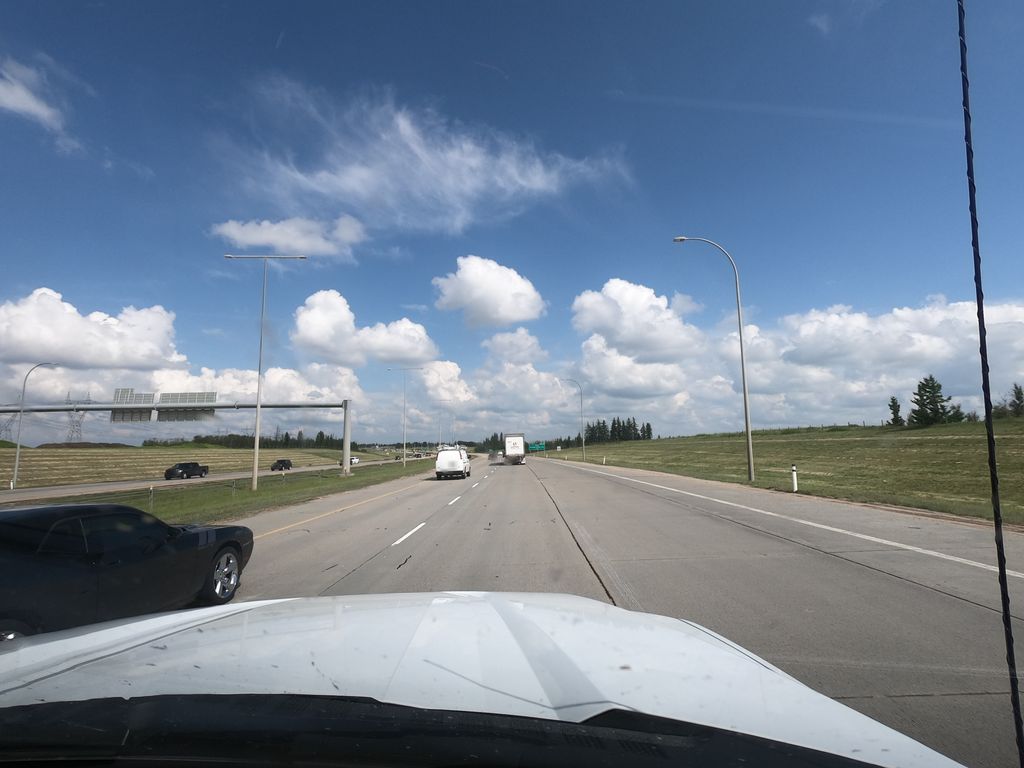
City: edmonton